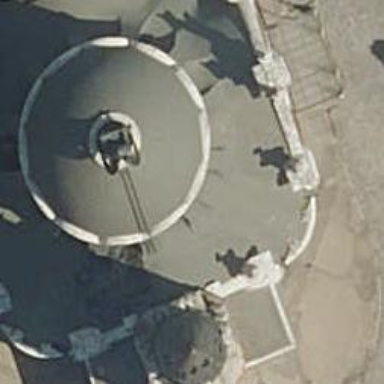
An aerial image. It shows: Temple with dome-shaped roof.